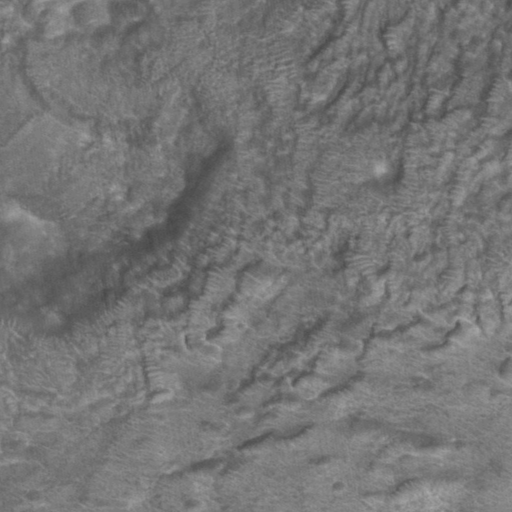
Classes present: Background